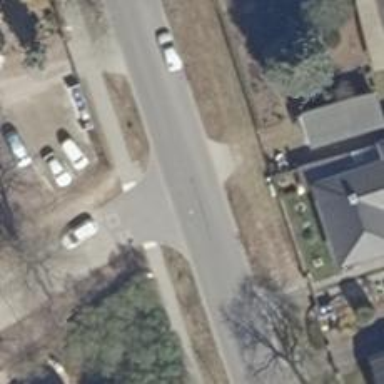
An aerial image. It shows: Residential road with sidewalks on both sides.